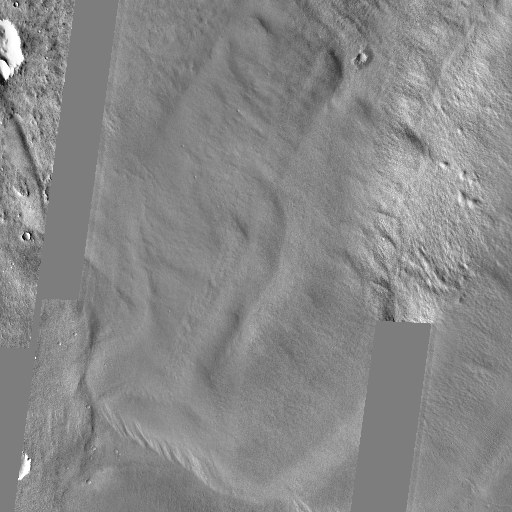
Crater classes present: Background, Other, Buried